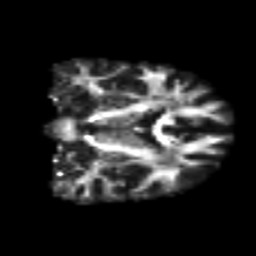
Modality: FA
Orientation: coronal
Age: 38
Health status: ill
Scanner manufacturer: philips
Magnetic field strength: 3 T
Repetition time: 9 s
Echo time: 0.127 s